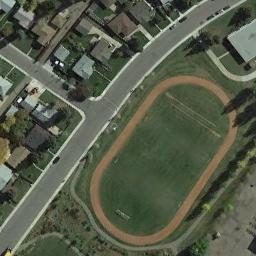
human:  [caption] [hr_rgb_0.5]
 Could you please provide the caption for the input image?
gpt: The ground track field is surrounded by some houses arranged neatly .

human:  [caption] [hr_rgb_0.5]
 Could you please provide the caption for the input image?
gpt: Many buildings are near the ground track field .

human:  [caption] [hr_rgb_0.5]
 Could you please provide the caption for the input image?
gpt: The track and field is built on the lawn and there is a road distance from the residential area .

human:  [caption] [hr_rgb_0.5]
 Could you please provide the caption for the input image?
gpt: The track and field are green .

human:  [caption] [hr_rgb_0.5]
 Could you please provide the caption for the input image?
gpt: There are some buildings beside the ground track field with a yellow track .